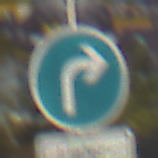
Verkehrszeichen: VorgeschriebeneFahrtrichtungRechts
Zusatzzeichen unten: BesondereFahrzeugeUndTransportgueter5
Umgebung: Outdoor, Urban
Tageszeit: MorningAfternoon
Wetter: PartlyCloudy
Licht: Natural
Jahreszeit: NotSpecified
Kontrast: MediumContrast